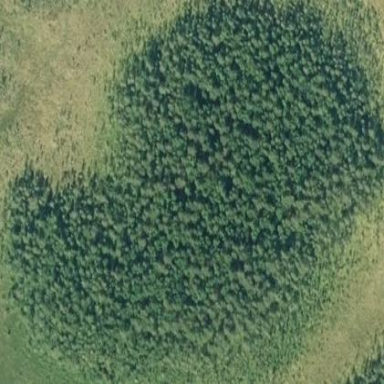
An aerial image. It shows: Evergreen woodland with needle-leaved trees.